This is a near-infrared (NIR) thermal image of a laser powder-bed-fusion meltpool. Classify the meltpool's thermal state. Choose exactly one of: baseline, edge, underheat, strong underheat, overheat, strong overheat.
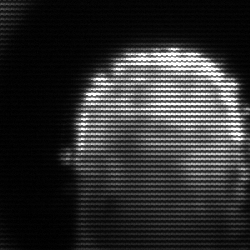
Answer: baseline